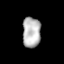
Tissue: lung
Cell type: Others
Senescence score: 0.2326
Nuclear area (px): 542
Mean DAPI intensity: 182.496